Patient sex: F
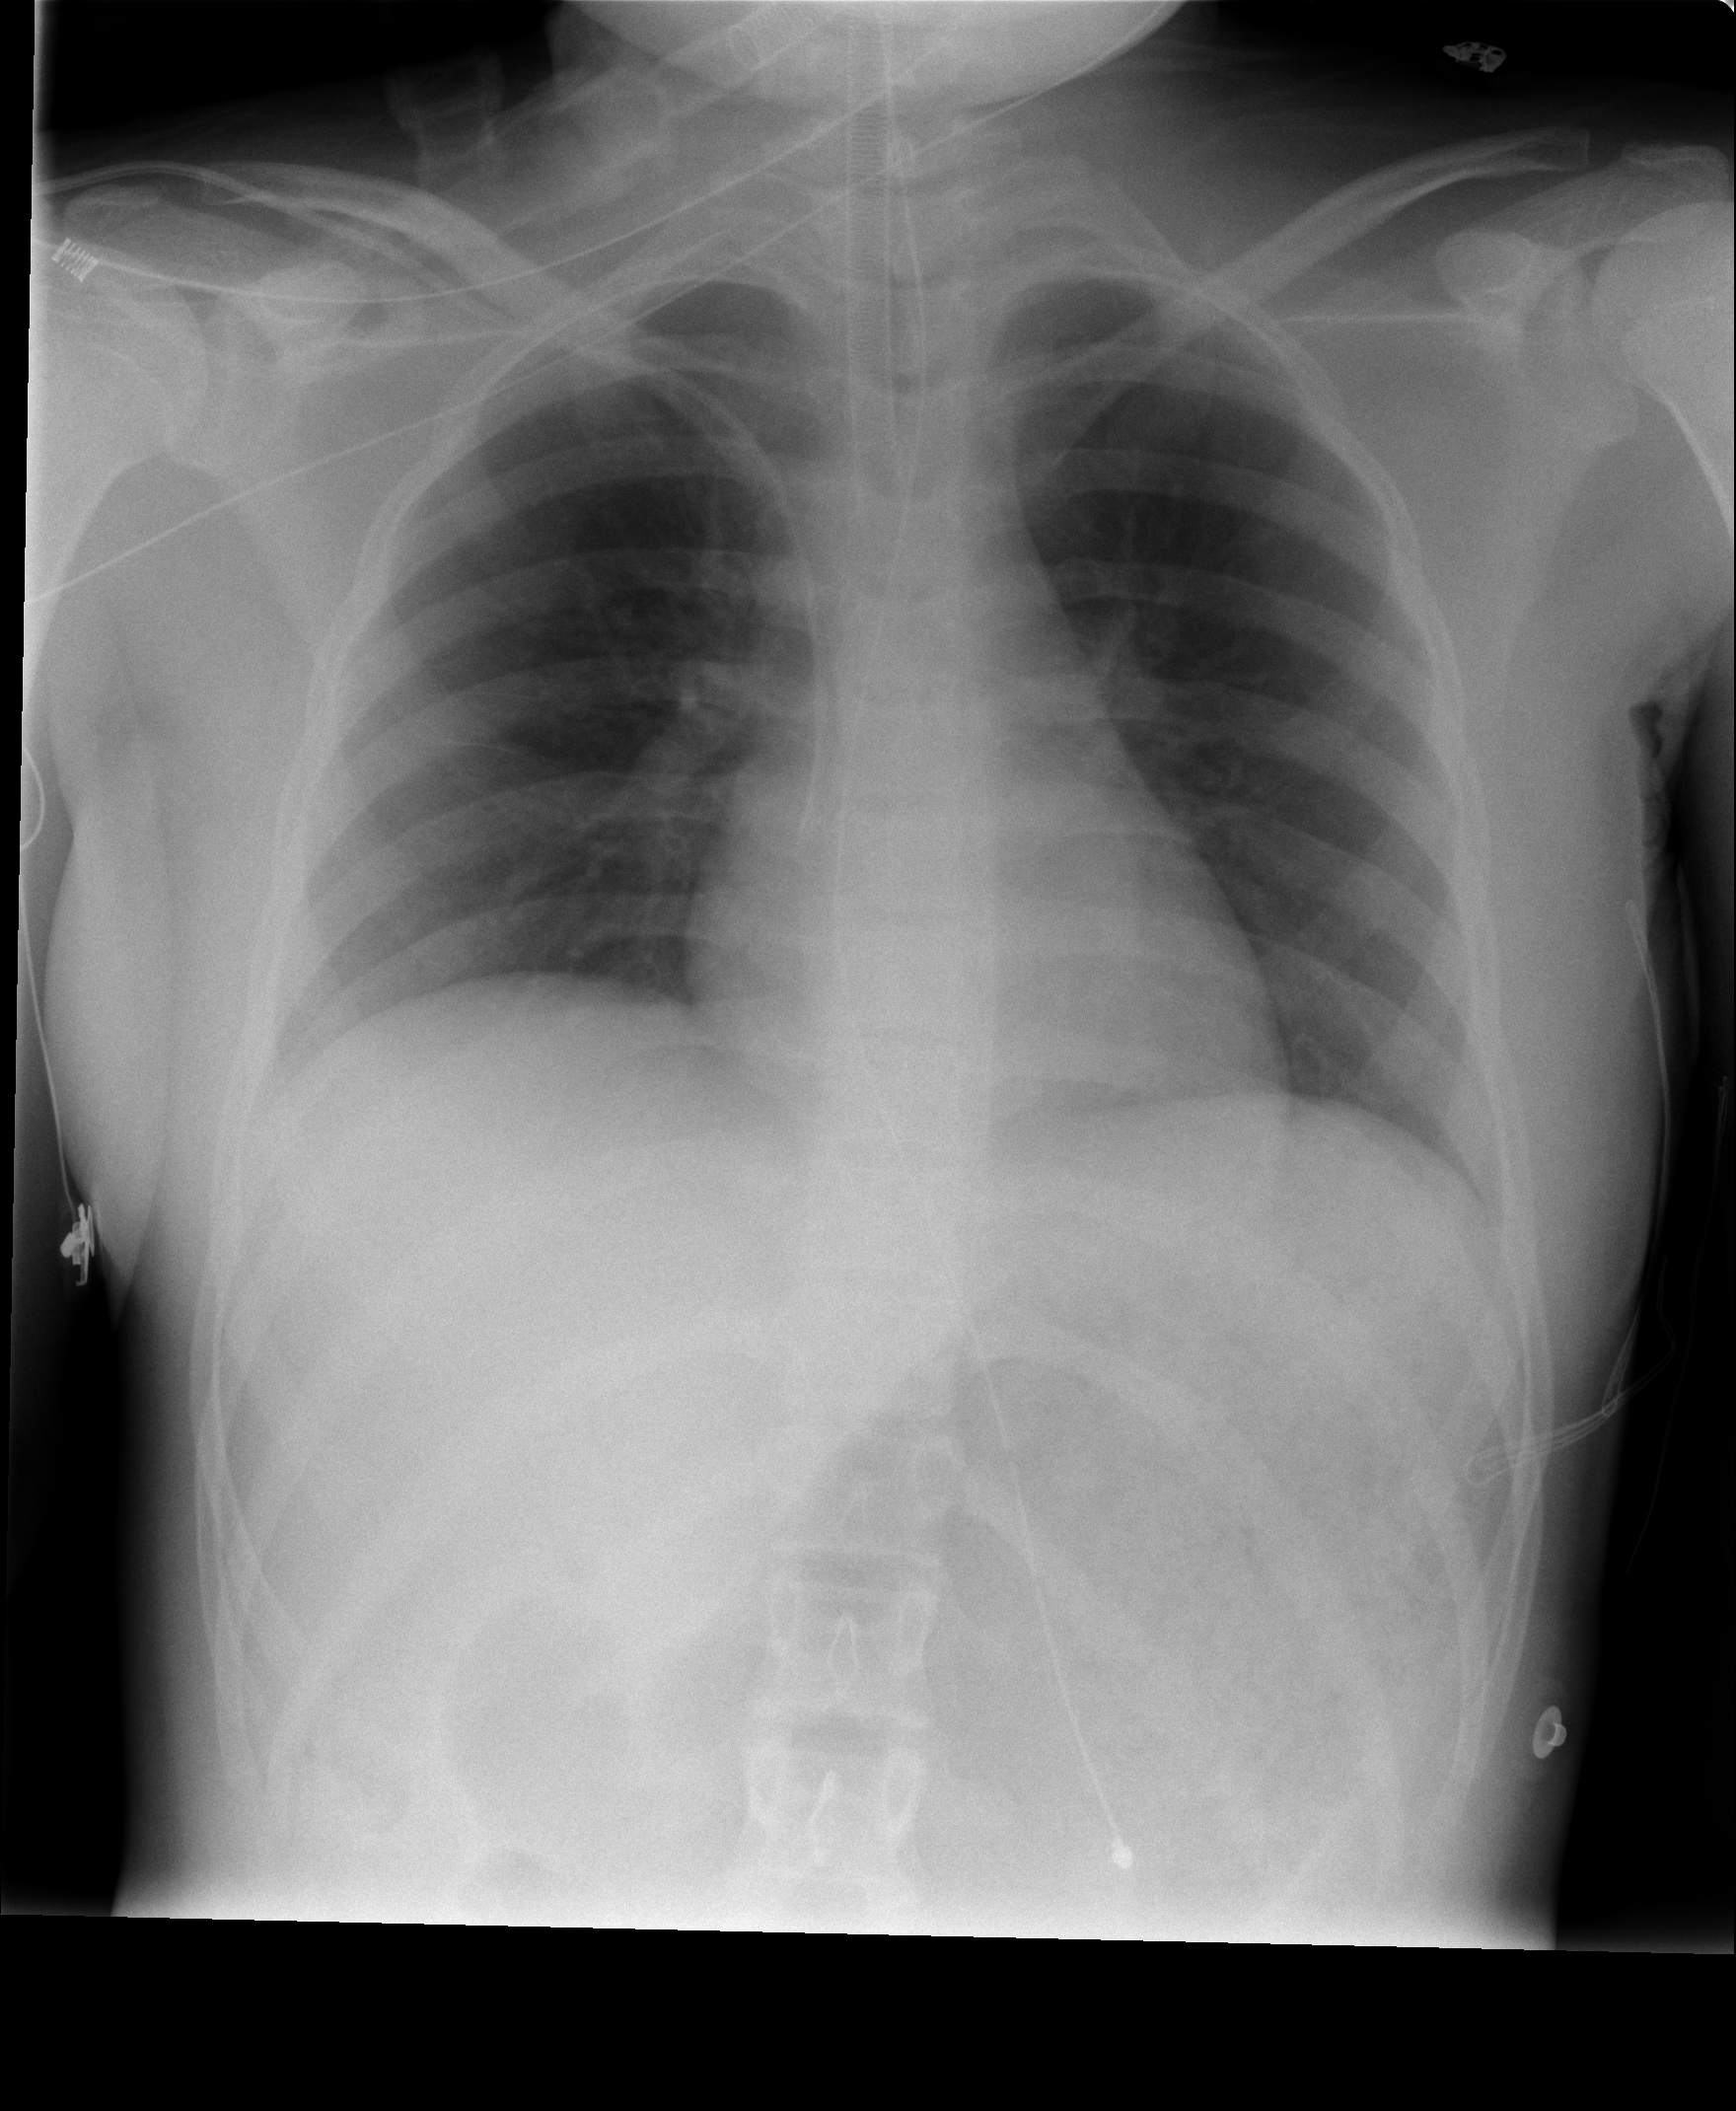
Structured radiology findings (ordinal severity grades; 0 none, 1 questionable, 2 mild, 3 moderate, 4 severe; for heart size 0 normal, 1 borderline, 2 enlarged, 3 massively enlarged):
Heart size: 0
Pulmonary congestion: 0
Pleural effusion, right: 0
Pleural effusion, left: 0
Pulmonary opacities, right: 0
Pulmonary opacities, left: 0
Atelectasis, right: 2
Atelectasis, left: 1